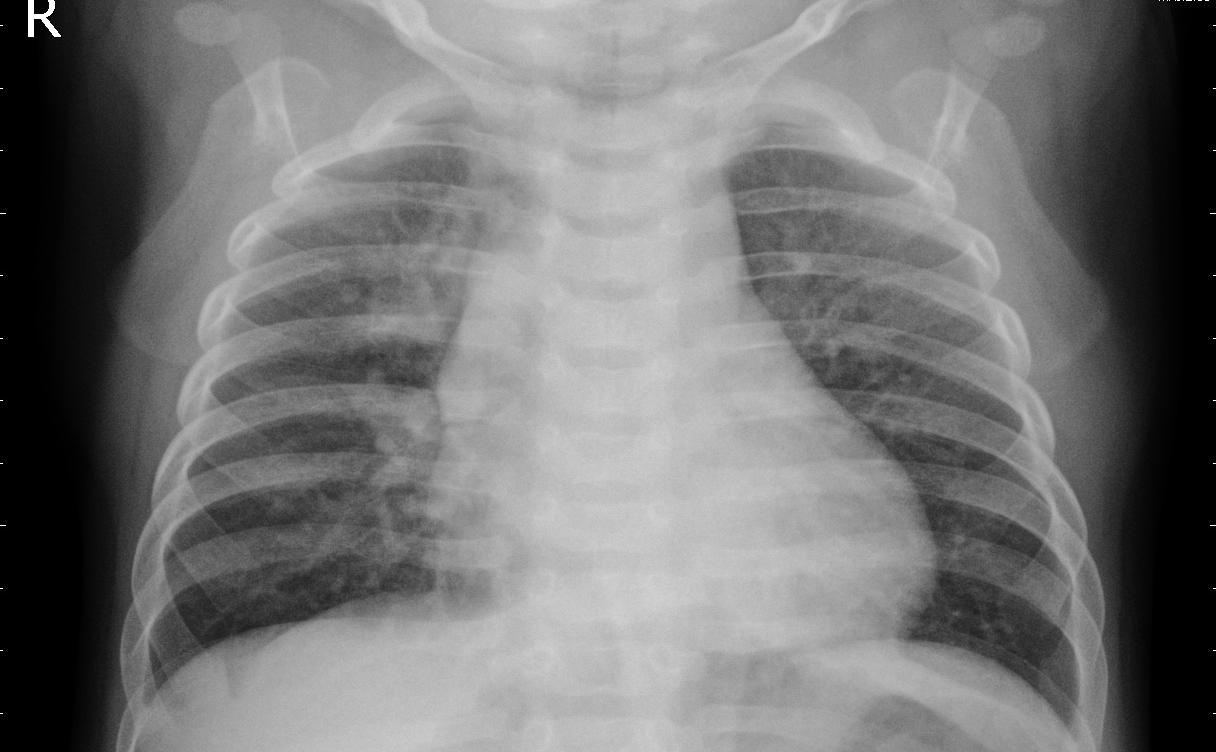
Diagnosis: PNEUMONIA